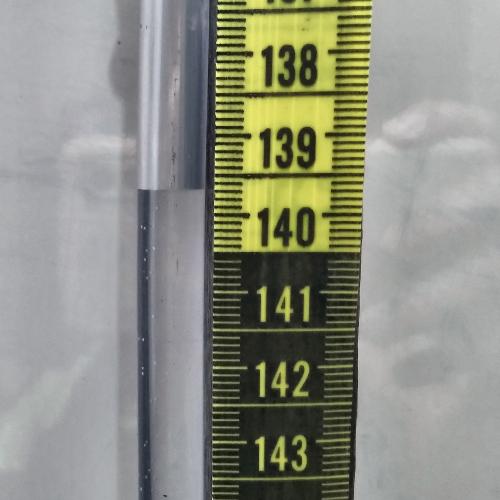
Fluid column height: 139.7 cm